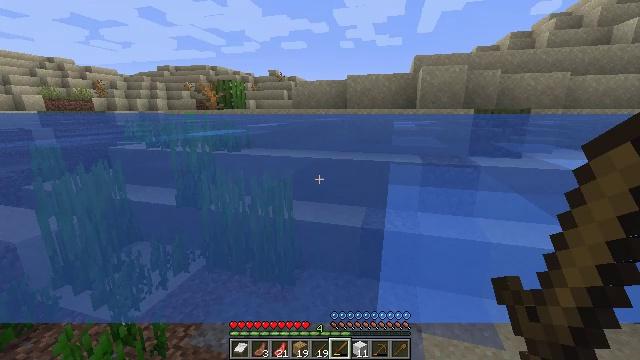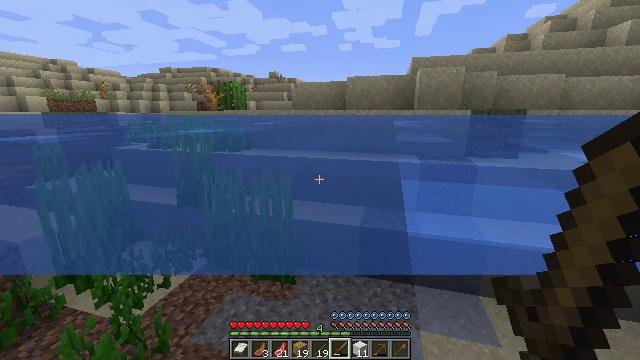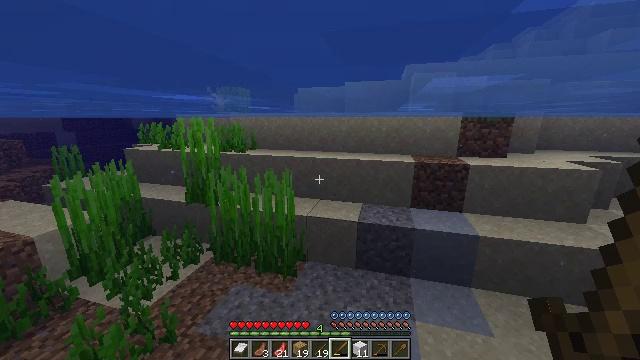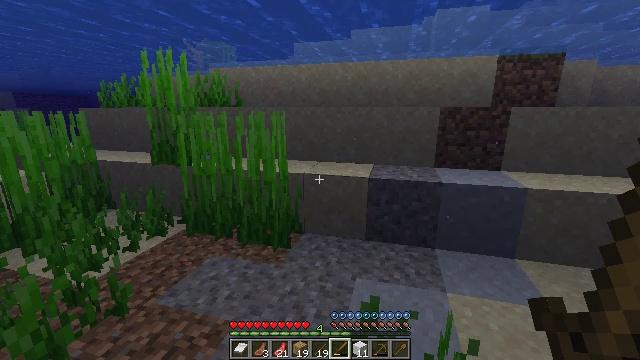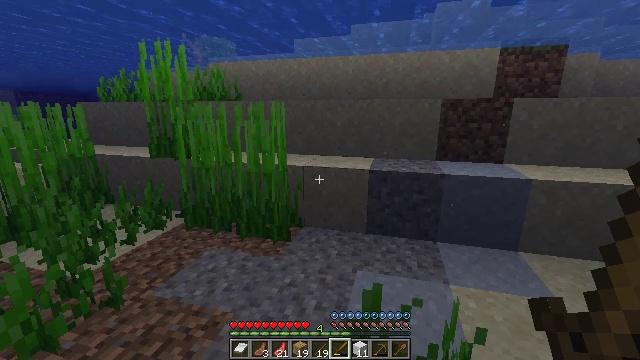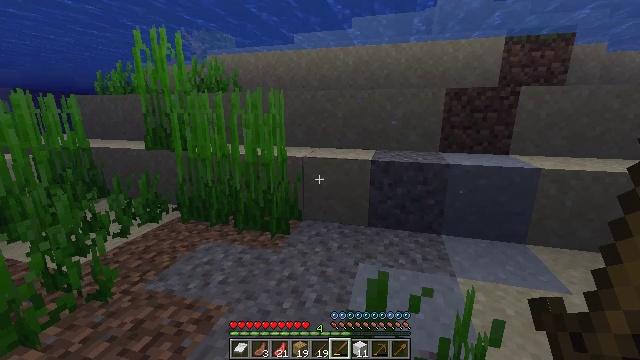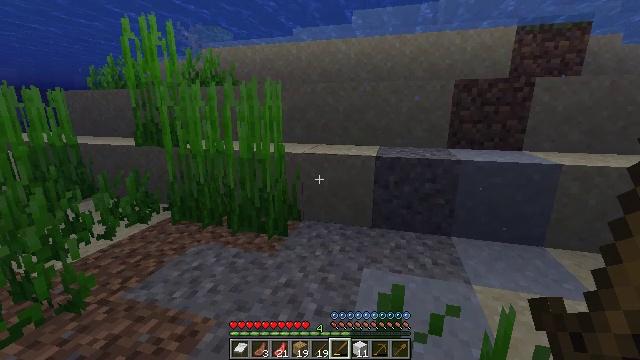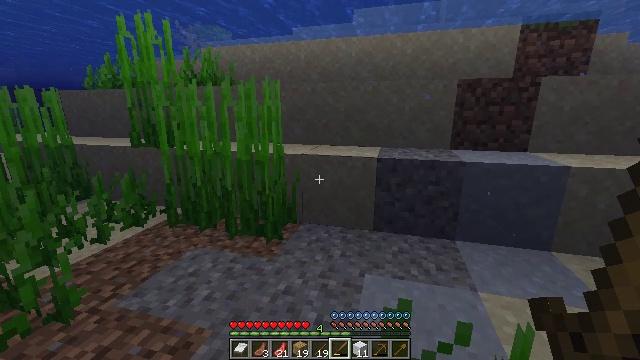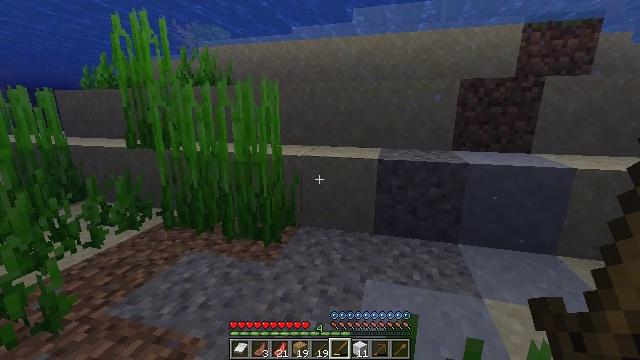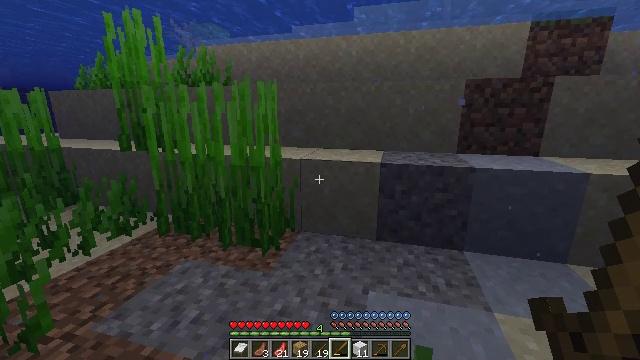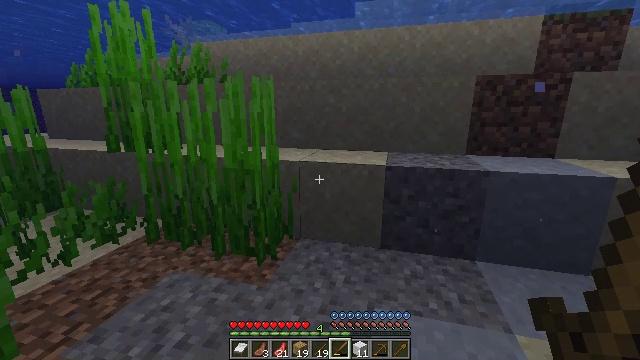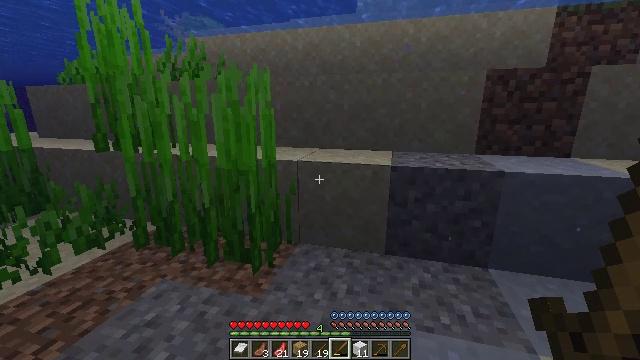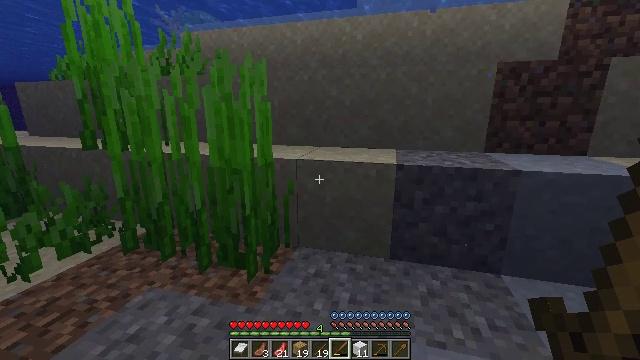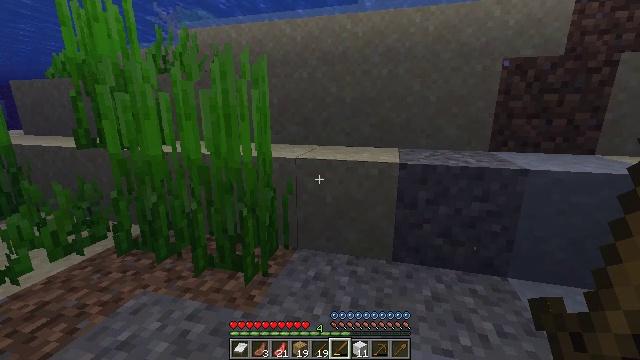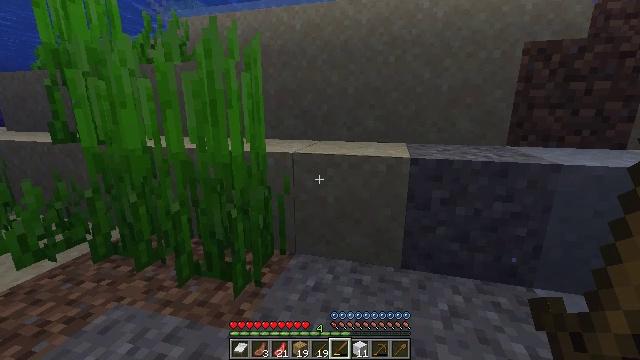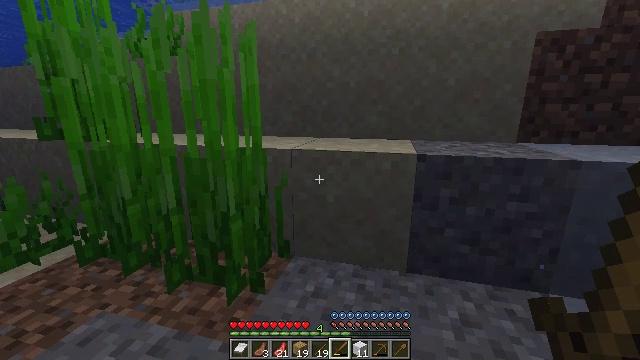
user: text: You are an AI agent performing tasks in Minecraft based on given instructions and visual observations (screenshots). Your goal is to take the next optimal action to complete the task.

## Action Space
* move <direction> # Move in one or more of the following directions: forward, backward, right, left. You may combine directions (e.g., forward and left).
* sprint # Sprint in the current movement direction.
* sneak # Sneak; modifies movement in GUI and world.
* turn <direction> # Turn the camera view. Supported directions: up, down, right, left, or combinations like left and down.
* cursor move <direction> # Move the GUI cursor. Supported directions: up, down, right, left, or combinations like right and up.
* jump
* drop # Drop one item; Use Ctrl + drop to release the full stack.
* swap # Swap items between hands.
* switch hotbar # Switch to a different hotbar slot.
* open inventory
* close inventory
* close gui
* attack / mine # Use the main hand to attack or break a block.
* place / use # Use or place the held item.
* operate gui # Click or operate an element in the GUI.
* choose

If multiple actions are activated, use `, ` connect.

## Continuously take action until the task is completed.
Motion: motion action
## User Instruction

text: Kill mobs.
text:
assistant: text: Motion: move forward, sprint
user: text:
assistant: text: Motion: move forward, sprint
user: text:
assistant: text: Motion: move forward, sprint
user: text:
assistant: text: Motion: move forward, sprint, jump
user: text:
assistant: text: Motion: move forward, sprint, jump
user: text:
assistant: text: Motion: move forward, sprint, jump
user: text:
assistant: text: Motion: move forward, sprint, jump
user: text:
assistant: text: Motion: move forward, sprint, jump
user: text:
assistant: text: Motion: move forward, sprint
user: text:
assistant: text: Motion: move forward, sprint
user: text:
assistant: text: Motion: move forward, sprint
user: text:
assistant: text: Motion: move forward, sprint
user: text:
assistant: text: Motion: move forward, sprint
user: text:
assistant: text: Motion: move forward, sprint
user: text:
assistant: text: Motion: move forward, sprint
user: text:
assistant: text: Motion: move forward, sprint
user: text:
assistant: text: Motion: move forward, sprint
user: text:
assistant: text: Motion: move forward, sprint
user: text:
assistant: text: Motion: move forward, sprint
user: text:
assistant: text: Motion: move forward, sprint
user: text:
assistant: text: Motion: move forward, sprint, turn right
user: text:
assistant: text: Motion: move forward, sprint, turn right
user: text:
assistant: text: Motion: move forward, sprint, turn right and up
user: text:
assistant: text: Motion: move forward, sprint, turn right
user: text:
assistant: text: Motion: move forward, sprint, turn right
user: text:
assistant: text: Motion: move forward, sprint, turn right, jump
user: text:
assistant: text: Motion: move forward, sprint, turn right and up, jump
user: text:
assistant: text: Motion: move forward, sprint, turn right and up, jump
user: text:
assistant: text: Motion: move forward, sprint, turn right and up, jump
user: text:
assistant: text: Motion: move forward, sprint